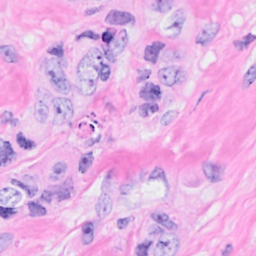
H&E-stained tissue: Breast